Question: I am using Rails 3. A 'Map' has and belongs to many 'Collection's, and vice-versa.
### What Is already there ...
I have a form that allows the user to select several maps that will go in a collection. For that, I use jQuery UI with the <URL> method in a grid.
This is how the grid is constructed:
'''
<ol id="selectable">
<% for map in @user.maps %>
<li class="ui-state-default">
<strong><%= map.title %></strong><br>
<%= image_tag(map.thumbnail_url) %>
</li>
<% end %>
</ol>
'''
It looks something like this:

When the user is finished selecting, the selected maps (their '<li>' tag) will have the class '.ui-selected'.
### What I need ...
How could I in order to add them to a new collection? And what should I do in the controller? What are the best practices here?
### What I thought about doing ...
1. I've thought about writing a custom submit handler for the form, which would go through all of those li.ui-selected and somehow try to extract the IDs, then merge them into a hidden form field and finally submit the form. Then, in the controller, I'd split the hidden form field again, extract the IDs and get the Maps from the database.
2. Another way would probably be to have a collection_select, that somehow syncs with the jQuery Selectable. The collection_select I have is: <%= collection_select :collection,
:map_ids,
@collection.user.maps,
:id,
:title,
{ :selected => @collection.map_ids }, { :class => "map_select", :multiple => true, :size => '10', :name => 'collection[map_ids][]' }
%>
Both sound a bit hacky though. Isn't there something easier or more JS/Rails-esque?
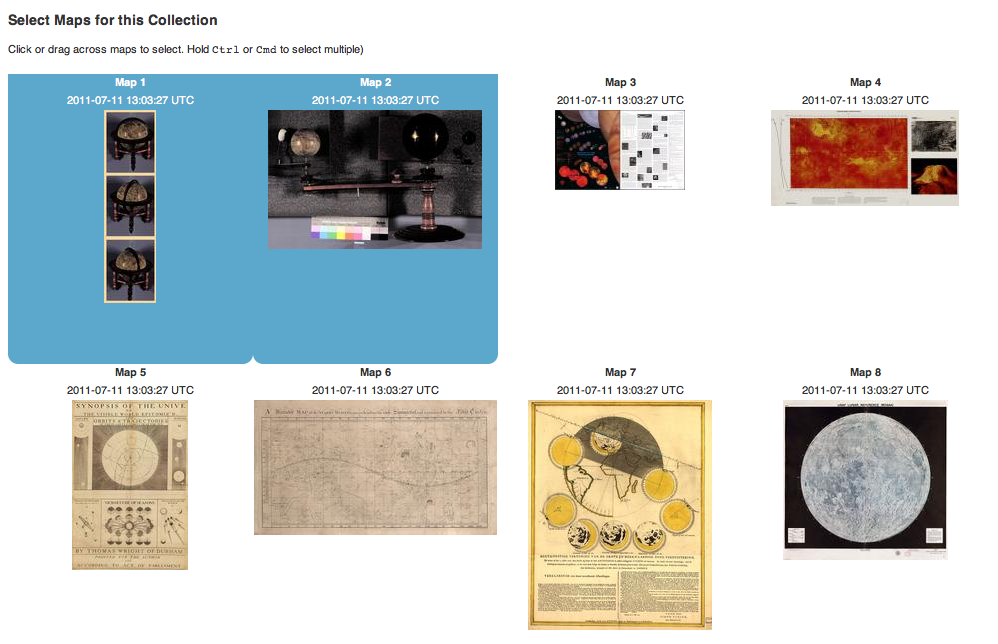
Answer: Here's what I ended up with. This is my 'collection_select'.
'''
<%= collection_select :collection,
:map_ids,
@collection.user.maps,
:id,
:title,
{ :selected => nil },
{ :class => "map_select hiddenElement", :multiple => true, :size => '10', :name => 'collection[map_ids][]' }
'''
This is how my individual containers are created:
'''
<ol id="selectable">
<% for map in current_user.maps %>
<% if @collection.maps.include? map %>
<li class="singleMapContainer ui-selected">
<% else %>
<li class="singleMapContainer">
<% end %>
<div class="singleMapInfo">
<span class="mapId" style="display:none;"><%= map.id %></span>
<strong><%= map.title %></strong><br>
<%= map.created_at %><br>
<%= image_tag(map.thumbnail_url) %>
</div>
</li>
<% end %>
</ol>
'''
Here's the Javascript that synchronizes them when the form is submitted:
'''
$("#new_collection, .edit_collection").submit(function(){
// iterate over each selected map container element
$("li.ui-selected").each(function(){
var mapId = $(this).find("span.mapId").html(); // find the map ID
$("#collection_map_ids option[value='" + mapId + "']:first")[0].selected = true; // synchronize the multiple select box
});
return true;
});
'''